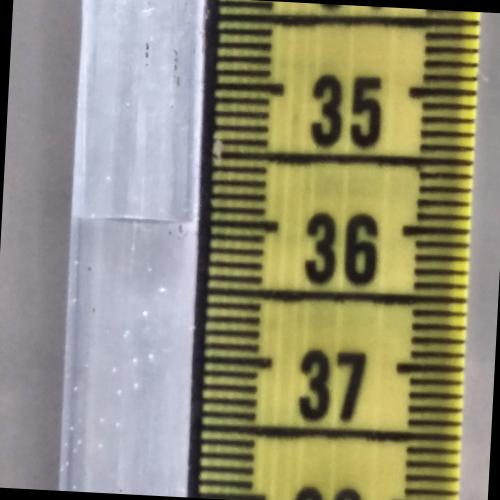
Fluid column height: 36.0 cm